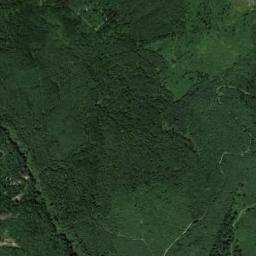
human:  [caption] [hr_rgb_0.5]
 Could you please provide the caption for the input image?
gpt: A large dense mixed dark green and light green forest .

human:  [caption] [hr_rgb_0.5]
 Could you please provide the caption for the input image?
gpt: There are several rows of houses in this forest .

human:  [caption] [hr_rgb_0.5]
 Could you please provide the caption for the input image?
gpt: The forest is on the grass .

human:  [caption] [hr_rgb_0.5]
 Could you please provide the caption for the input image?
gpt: The forest has a lot of dense green trees of different color depths and heights .

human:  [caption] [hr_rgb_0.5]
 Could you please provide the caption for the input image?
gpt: A forest with many green trees .